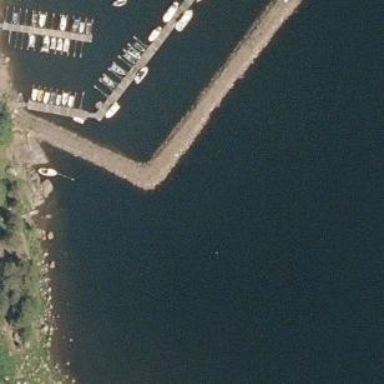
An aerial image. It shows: Man-made pier.